Field crop: tomato
Growth stage: 1
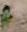
Species: solanum